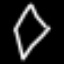
Label: diamond